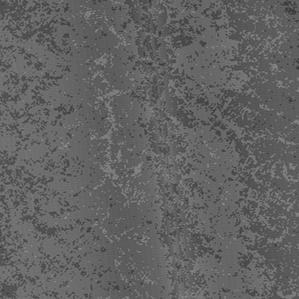
Label: frost